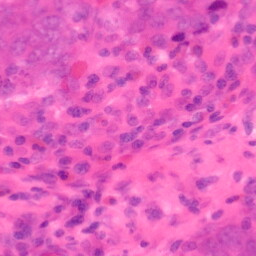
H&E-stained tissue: Colon